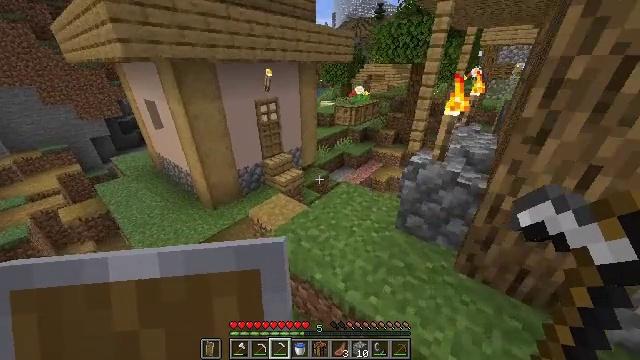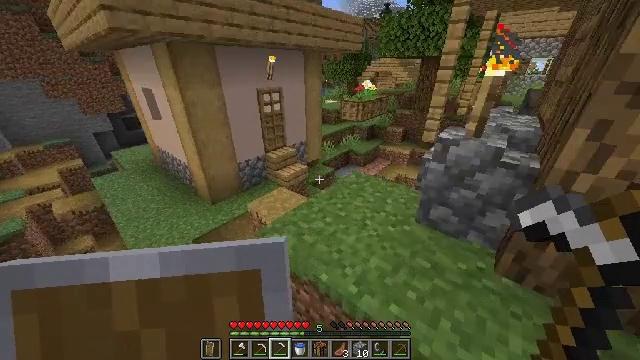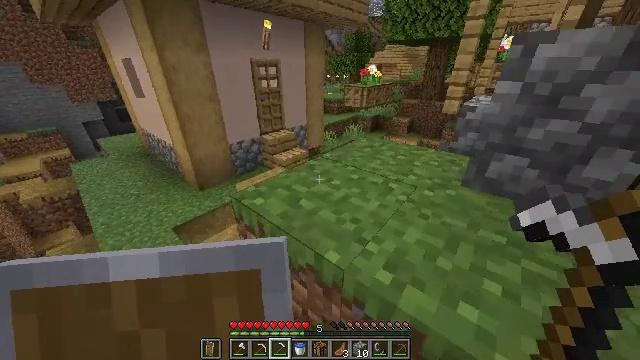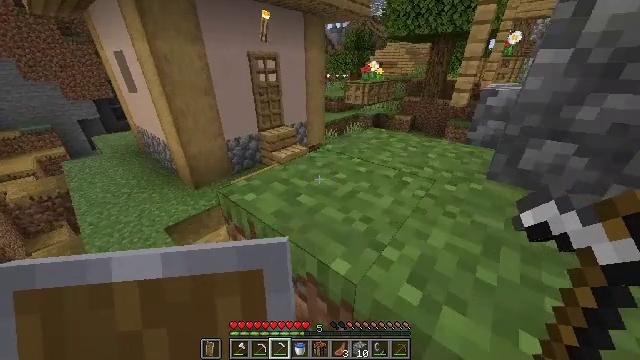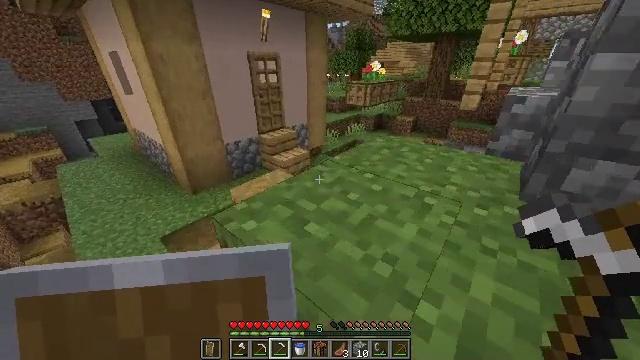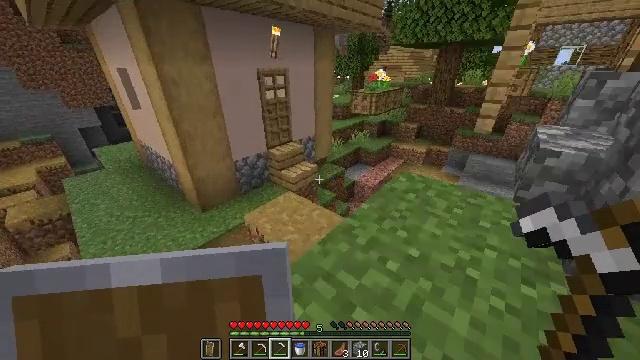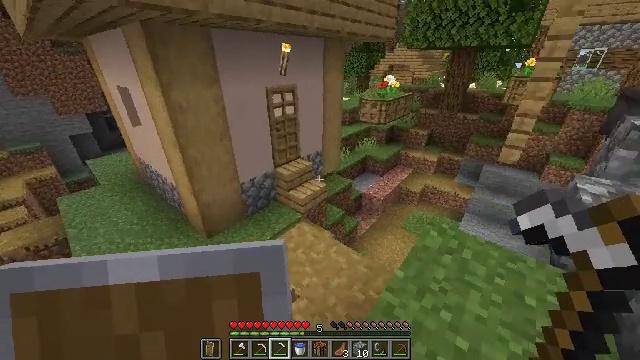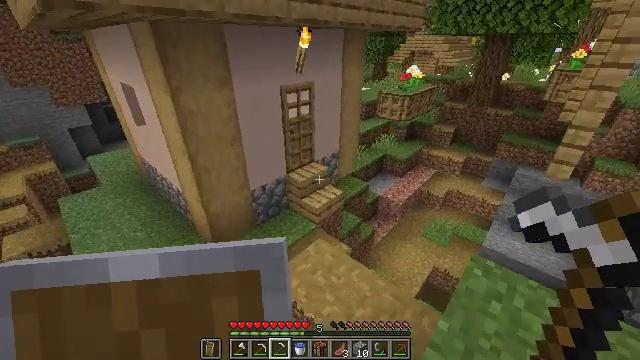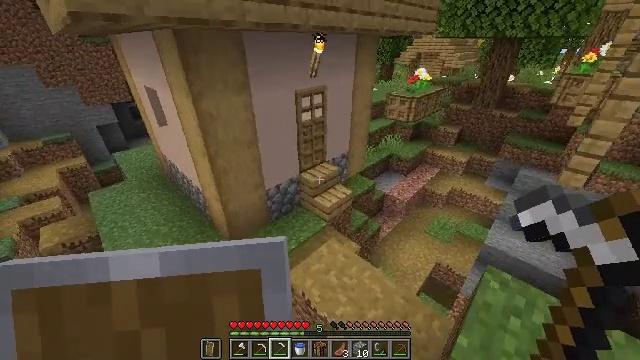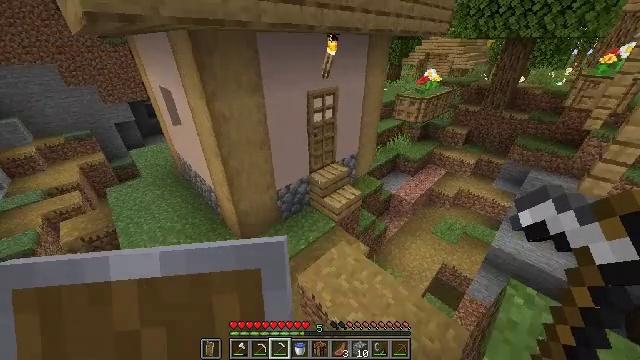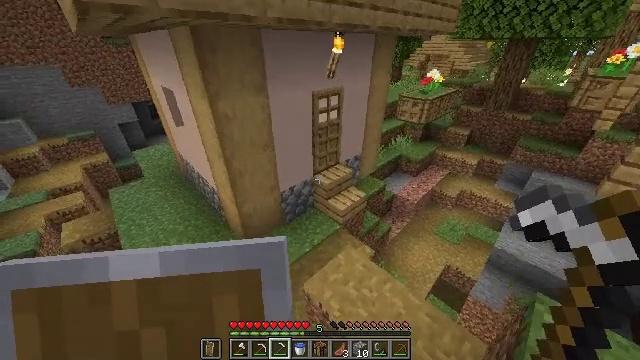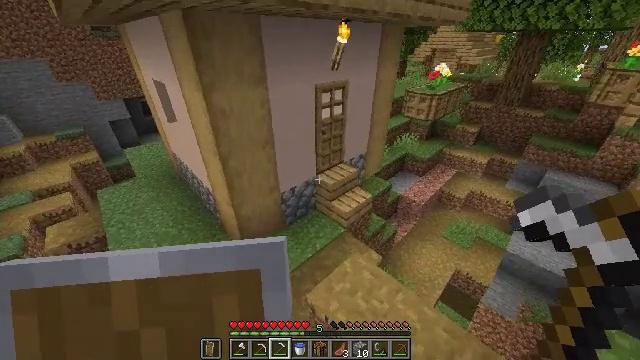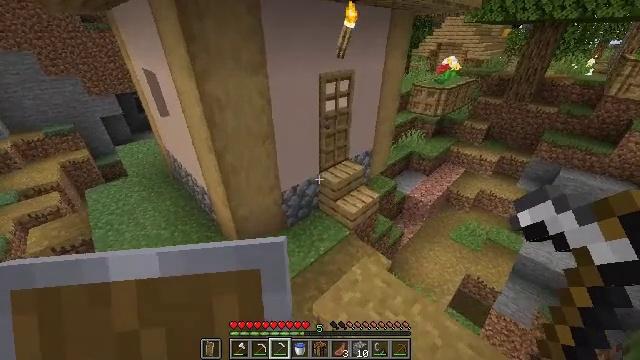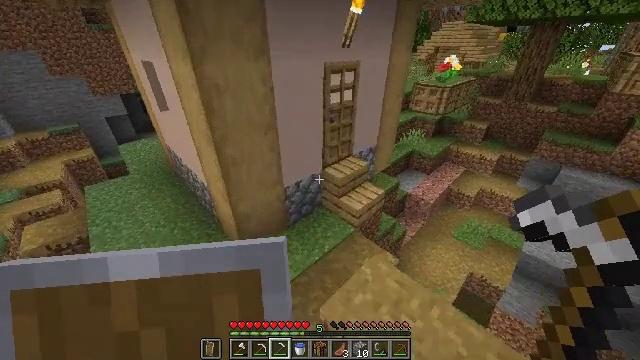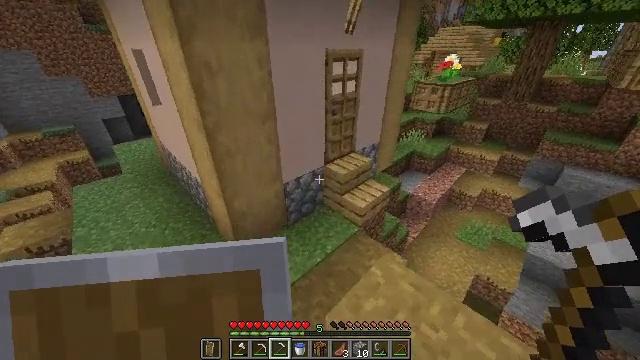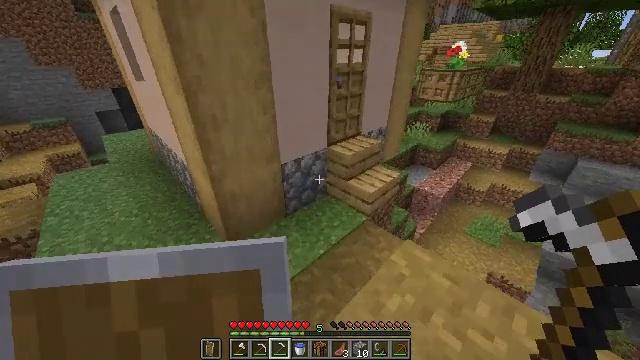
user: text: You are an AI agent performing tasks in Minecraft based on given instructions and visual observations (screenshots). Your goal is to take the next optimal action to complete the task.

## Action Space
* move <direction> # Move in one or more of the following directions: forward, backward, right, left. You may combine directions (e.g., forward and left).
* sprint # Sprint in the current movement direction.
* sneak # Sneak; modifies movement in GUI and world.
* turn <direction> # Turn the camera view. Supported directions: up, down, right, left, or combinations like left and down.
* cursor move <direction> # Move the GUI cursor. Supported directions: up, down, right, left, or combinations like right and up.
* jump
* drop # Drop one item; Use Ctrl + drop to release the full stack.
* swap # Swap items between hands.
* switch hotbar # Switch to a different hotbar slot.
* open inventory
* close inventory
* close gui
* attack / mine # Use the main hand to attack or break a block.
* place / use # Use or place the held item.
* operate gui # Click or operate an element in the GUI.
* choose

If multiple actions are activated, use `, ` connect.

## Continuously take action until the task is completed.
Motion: motion action
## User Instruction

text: Remove the grass path from the ground.
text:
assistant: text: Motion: move forward, sprint, turn left, jump
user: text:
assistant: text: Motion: move forward, sprint, jump
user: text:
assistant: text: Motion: move forward, sprint, jump
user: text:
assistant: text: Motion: move forward, sprint, jump
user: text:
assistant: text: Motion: move forward, sprint, jump
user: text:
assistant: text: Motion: move forward, sprint, jump
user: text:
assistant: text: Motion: move forward, sprint, turn left and down, jump
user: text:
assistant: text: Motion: move forward, sprint, turn left and down, jump
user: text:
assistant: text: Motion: move forward, sprint, turn left, jump
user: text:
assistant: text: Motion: move forward, sprint, jump
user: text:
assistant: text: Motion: move forward, sprint, jump
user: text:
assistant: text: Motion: move forward, sprint, jump
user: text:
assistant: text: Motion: move forward, sprint, jump
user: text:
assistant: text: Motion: move forward and move right, sprint, turn up, jump
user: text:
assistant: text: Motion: move forward and move right, sprint, jump
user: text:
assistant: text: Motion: move forward and move right, sprint, jump
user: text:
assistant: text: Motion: move forward and move right, sprint, jump
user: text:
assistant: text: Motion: move forward and move right, sprint, jump
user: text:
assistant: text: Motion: move forward and move right, sprint, jump
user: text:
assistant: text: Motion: move forward and move right, sprint, turn left and up, jump
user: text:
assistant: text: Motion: move forward and move right, sprint, jump
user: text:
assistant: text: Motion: move forward and move right, sprint, jump
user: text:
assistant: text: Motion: move forward and move right, sprint, jump
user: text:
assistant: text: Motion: move forward and move right, sprint, turn up, jump
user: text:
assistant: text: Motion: move forward and move right, sprint, turn right and up, jump
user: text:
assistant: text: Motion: move forward and move right, sprint, turn right and up, jump
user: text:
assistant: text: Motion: move forward and move right, sprint, turn right, use / place, jump
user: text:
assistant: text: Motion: move forward and move right, use / place, jump
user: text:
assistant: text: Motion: move forward and move right, use / place, jump
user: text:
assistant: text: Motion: move forward and move right, jump